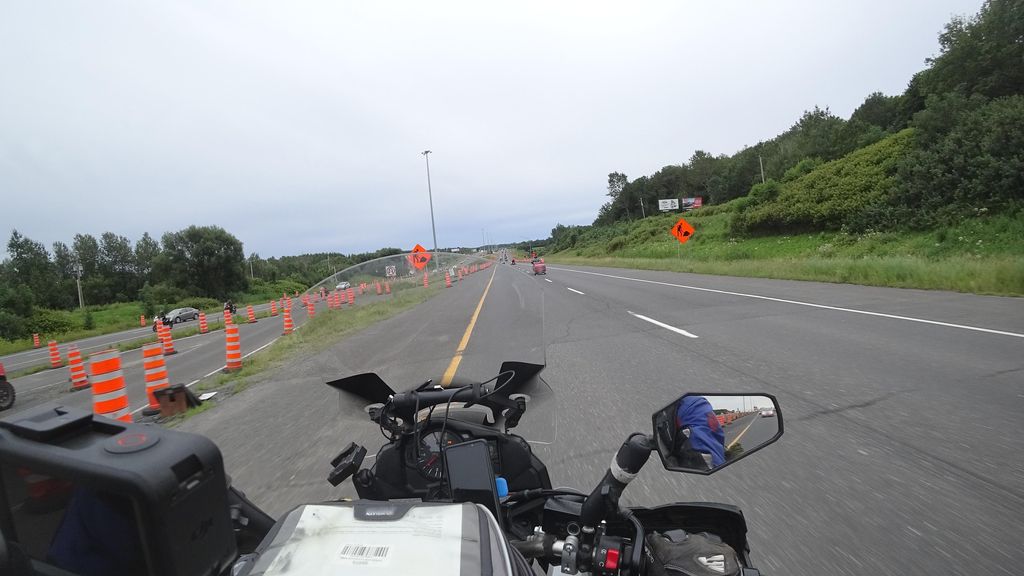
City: quebec_city